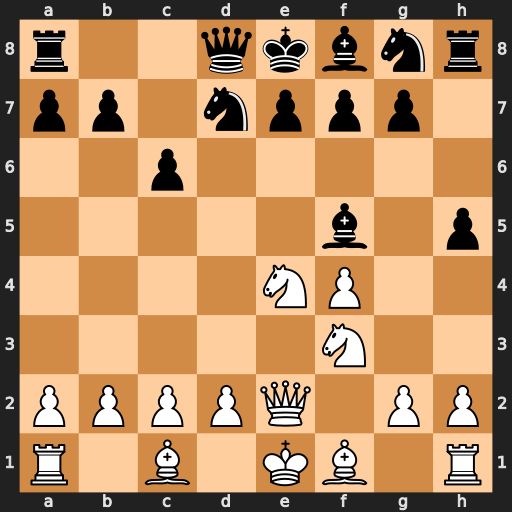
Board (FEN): r2qkbnr/pp1nppp1/2p5/5b1p/4NP2/5N2/PPPPQ1PP/R1B1KB1R
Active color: w
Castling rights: KQkq
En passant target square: -
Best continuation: Nd6#